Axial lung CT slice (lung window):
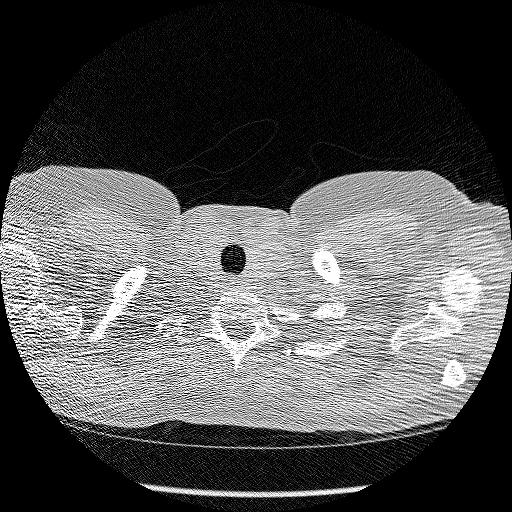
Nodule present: no